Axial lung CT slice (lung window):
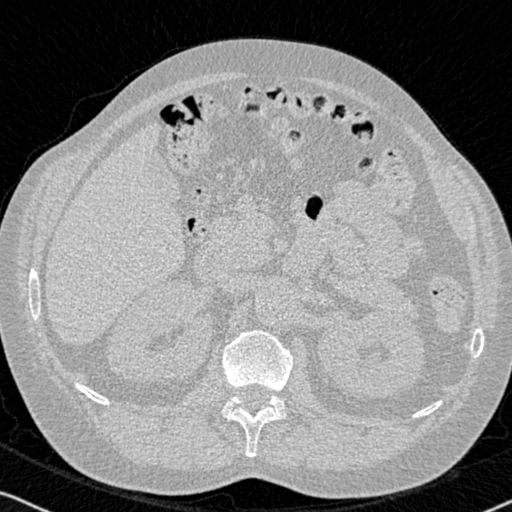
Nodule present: no